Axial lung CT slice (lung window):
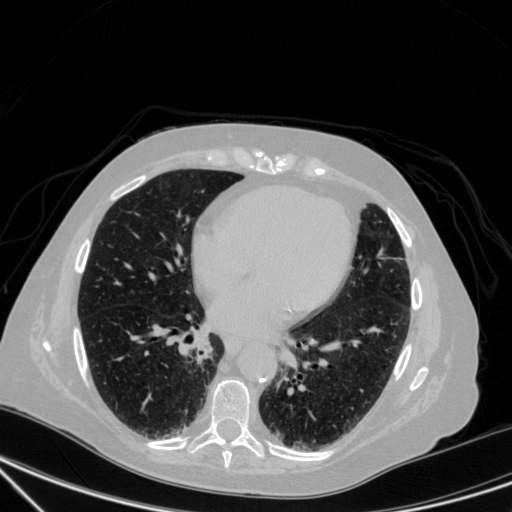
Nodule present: yes
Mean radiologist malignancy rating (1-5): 4